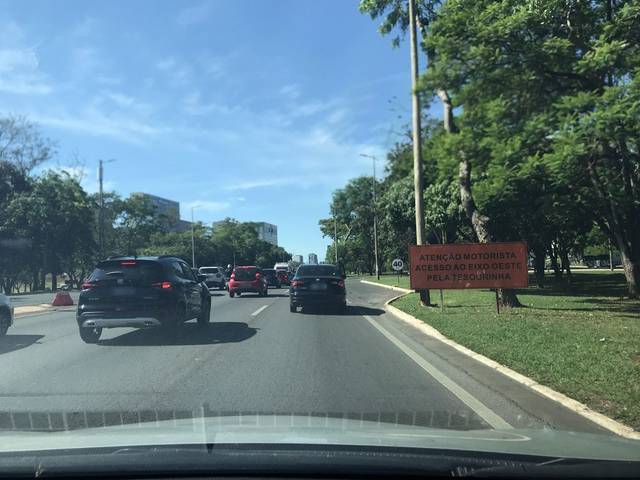
Region: Brazil
Coordinates: -15.784, -47.881